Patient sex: M
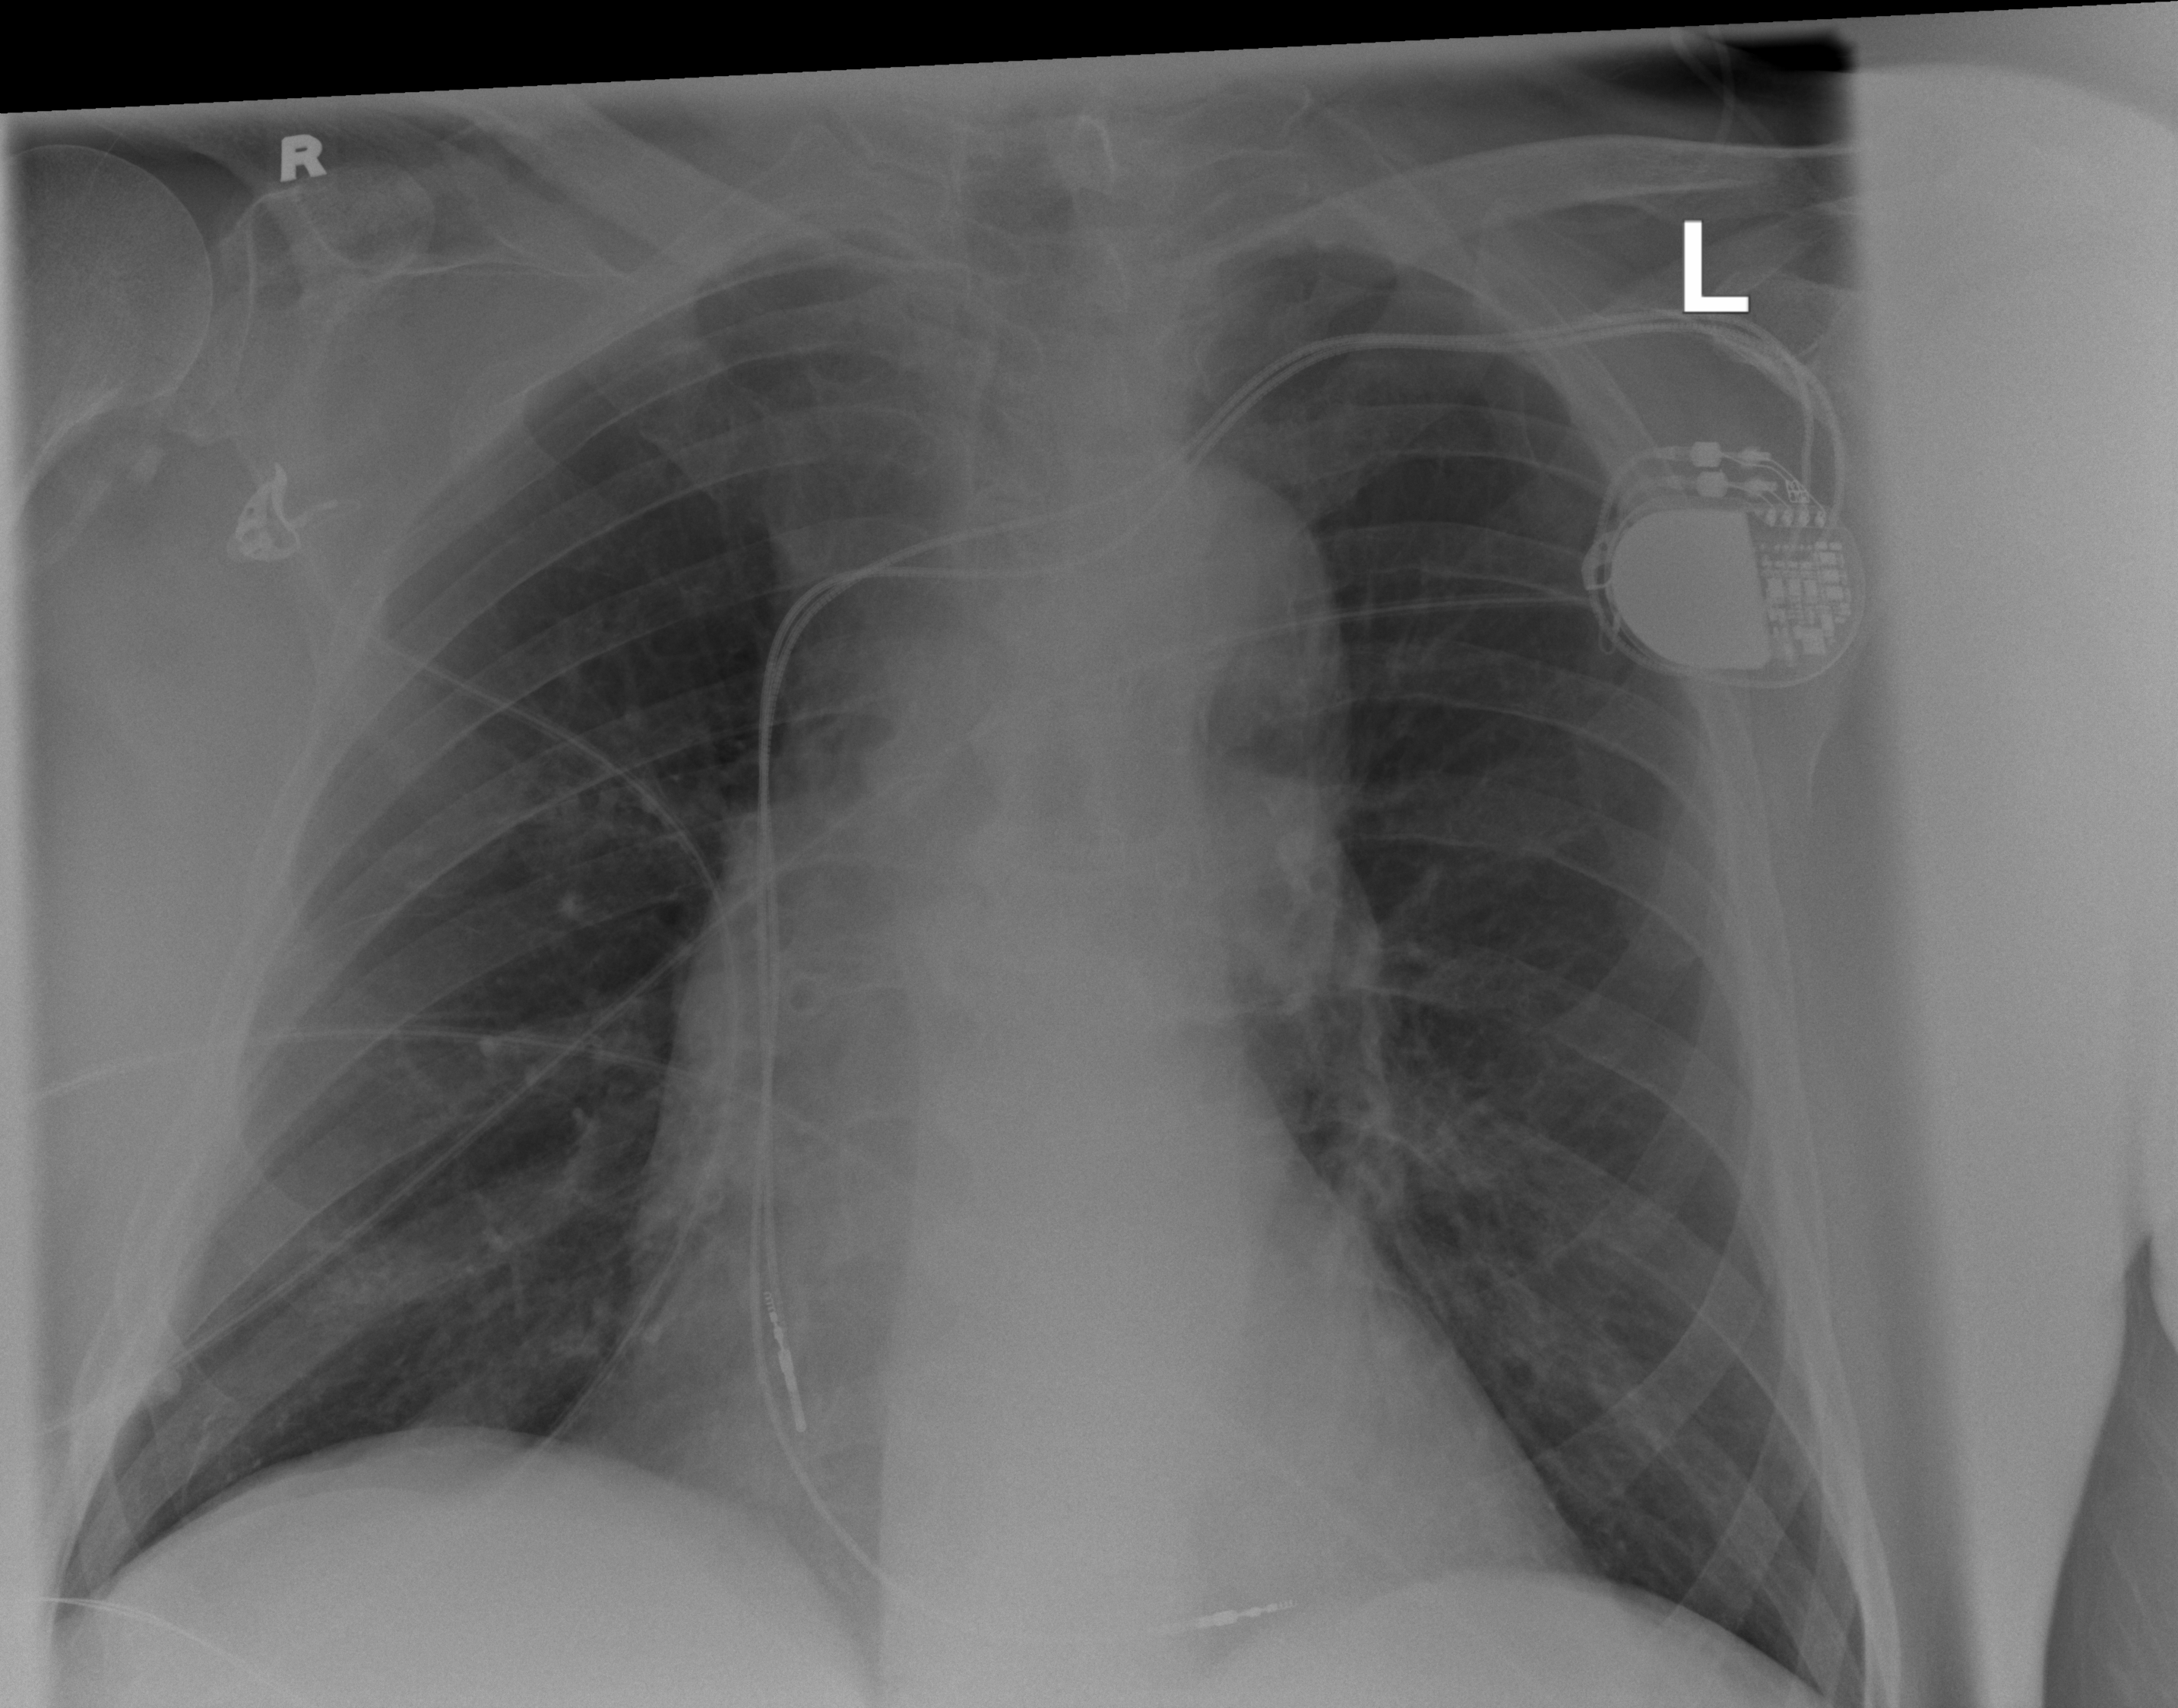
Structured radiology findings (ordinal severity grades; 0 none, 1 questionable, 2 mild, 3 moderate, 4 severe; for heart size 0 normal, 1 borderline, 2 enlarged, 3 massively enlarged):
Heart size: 2
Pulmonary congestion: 0
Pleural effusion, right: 0
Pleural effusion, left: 0
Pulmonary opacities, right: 0
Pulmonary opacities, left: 0
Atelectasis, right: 2
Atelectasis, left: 2